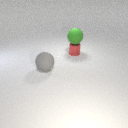
large gray rubber sphere to the left of small red metal cylinder